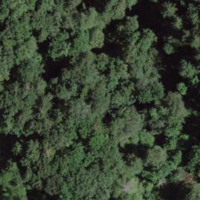
EUNIS habitat code: 41
Species observed at this site:
Equisetum sylvaticum